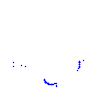
Particle: proton